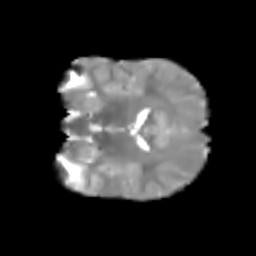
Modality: T2w
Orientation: coronal
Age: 6
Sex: male
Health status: healthy